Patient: sex M, age 55
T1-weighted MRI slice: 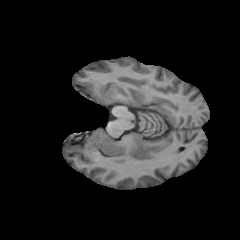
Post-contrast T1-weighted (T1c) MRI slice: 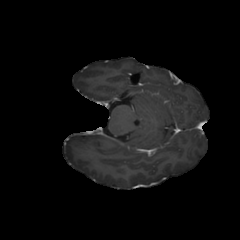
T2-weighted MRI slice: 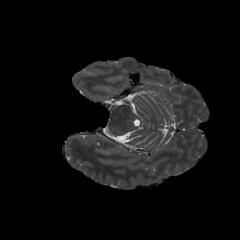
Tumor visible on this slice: no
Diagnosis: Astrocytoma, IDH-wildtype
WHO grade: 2